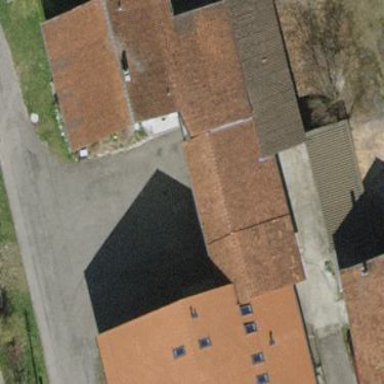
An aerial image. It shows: Building with tile roof.